The plot shows how the frequency content of a bearing vibration signal evolves over time (STFT spectrogram). Diagnose the bearing from this image, choosing from: normal, inner_race, outer_race, ball.
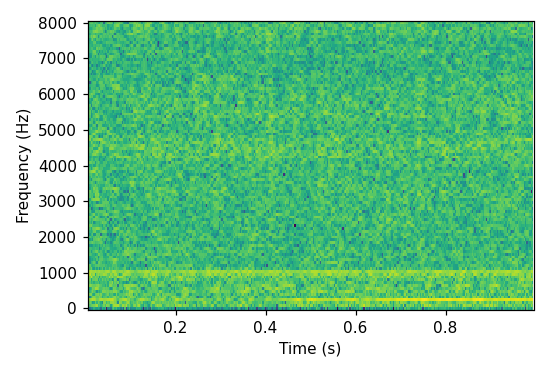
Answer: normal